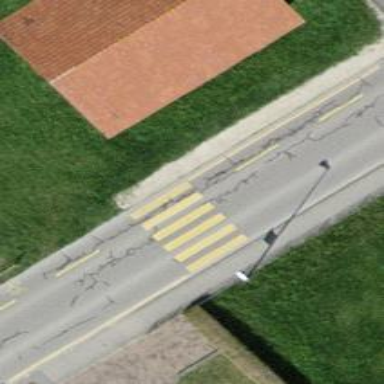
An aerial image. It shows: Uncontrolled road crossing.